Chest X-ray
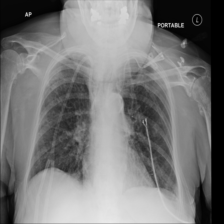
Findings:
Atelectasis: negative
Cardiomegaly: negative
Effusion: negative
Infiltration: positive
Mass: negative
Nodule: negative
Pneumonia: negative
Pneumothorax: negative
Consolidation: negative
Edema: negative
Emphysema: negative
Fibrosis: negative
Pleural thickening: negative
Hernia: negative